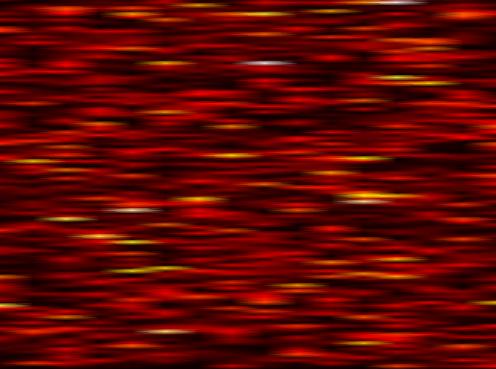
Label: WOLA